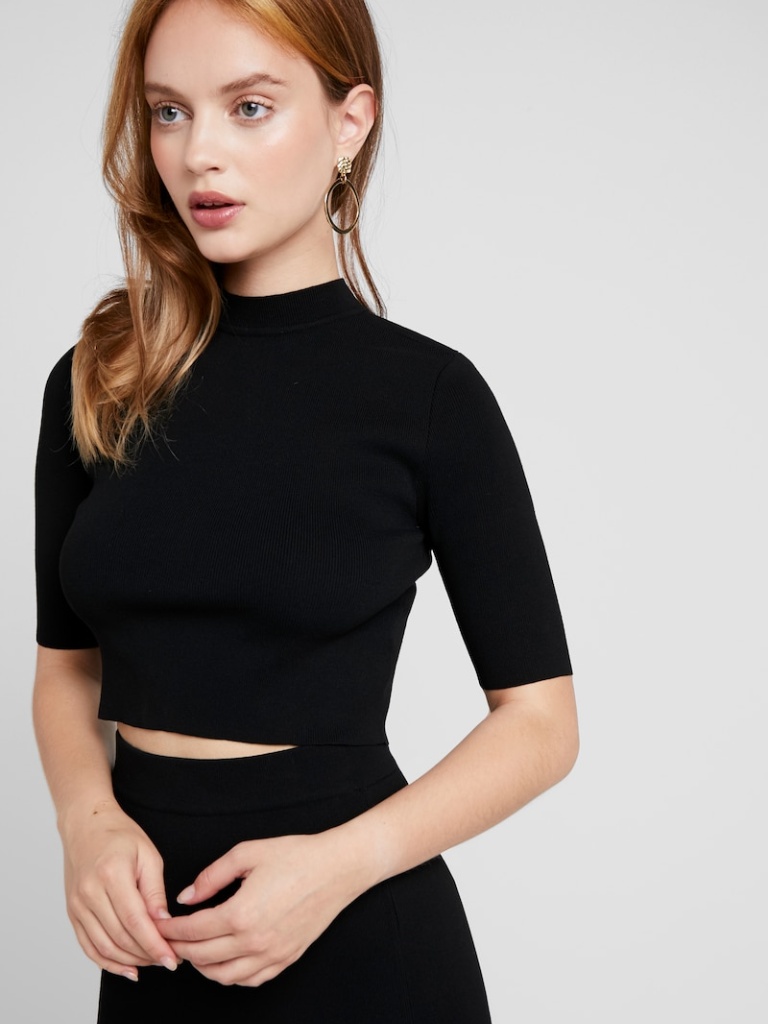
knit tight short sleeve cropped length Fully Tucked in mock turtleneck